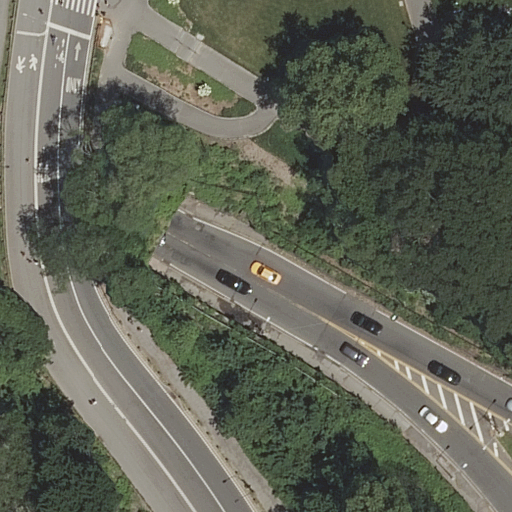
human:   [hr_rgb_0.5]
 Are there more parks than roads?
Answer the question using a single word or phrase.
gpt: no

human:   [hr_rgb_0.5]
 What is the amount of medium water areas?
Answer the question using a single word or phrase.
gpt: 0

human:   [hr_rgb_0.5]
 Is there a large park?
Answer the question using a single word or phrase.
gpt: yes

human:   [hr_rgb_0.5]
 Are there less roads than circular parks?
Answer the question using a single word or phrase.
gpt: no

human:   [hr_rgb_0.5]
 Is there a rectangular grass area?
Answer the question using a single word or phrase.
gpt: no

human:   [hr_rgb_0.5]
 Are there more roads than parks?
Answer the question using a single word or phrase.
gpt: yes

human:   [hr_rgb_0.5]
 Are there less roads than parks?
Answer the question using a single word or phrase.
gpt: no

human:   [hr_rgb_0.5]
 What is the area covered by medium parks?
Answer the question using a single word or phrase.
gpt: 0m2

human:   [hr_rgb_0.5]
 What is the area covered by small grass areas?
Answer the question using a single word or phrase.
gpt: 0m2

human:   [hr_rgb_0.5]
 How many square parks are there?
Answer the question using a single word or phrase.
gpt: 0

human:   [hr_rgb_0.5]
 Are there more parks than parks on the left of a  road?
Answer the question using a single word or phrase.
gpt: yes

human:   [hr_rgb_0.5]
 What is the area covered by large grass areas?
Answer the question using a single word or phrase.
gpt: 6698m2

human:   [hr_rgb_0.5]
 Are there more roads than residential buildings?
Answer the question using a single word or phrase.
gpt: yes

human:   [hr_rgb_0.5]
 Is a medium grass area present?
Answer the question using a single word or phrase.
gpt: no

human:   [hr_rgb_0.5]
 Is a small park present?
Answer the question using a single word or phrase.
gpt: no

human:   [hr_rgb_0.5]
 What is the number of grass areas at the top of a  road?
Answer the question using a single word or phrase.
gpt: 1

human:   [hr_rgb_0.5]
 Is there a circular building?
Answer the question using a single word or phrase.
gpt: no

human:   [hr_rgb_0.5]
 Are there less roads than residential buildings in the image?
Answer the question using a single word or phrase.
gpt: no

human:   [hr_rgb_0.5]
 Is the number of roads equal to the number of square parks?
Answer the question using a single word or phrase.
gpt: no

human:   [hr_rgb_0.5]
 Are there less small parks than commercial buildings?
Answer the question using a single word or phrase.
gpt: no

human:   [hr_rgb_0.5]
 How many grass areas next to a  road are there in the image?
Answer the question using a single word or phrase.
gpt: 1

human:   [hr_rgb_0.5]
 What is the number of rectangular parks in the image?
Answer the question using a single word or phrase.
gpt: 1

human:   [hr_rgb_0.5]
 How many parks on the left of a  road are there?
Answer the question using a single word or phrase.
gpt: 0

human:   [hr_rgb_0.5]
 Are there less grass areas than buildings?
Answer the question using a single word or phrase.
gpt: no

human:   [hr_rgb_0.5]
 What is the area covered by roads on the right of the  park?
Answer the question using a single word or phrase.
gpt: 0m2

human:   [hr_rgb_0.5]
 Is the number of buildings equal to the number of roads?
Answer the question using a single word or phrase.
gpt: no

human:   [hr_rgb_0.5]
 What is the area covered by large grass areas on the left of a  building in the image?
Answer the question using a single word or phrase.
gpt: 0m2

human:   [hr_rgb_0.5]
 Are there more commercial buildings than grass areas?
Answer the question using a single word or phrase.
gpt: no

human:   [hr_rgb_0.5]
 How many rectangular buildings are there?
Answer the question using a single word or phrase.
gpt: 0

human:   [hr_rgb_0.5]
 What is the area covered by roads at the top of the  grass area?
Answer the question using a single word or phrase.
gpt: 0m2

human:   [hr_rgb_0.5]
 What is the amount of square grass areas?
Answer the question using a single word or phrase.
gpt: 0

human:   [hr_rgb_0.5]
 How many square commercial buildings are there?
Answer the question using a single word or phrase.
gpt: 0

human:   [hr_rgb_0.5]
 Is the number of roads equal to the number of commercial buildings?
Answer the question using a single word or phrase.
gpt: no

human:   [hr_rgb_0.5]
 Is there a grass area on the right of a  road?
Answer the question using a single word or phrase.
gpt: yes

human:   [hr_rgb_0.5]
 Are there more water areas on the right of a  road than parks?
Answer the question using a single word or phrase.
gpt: no

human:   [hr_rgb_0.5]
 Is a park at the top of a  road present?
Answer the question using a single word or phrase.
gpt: no